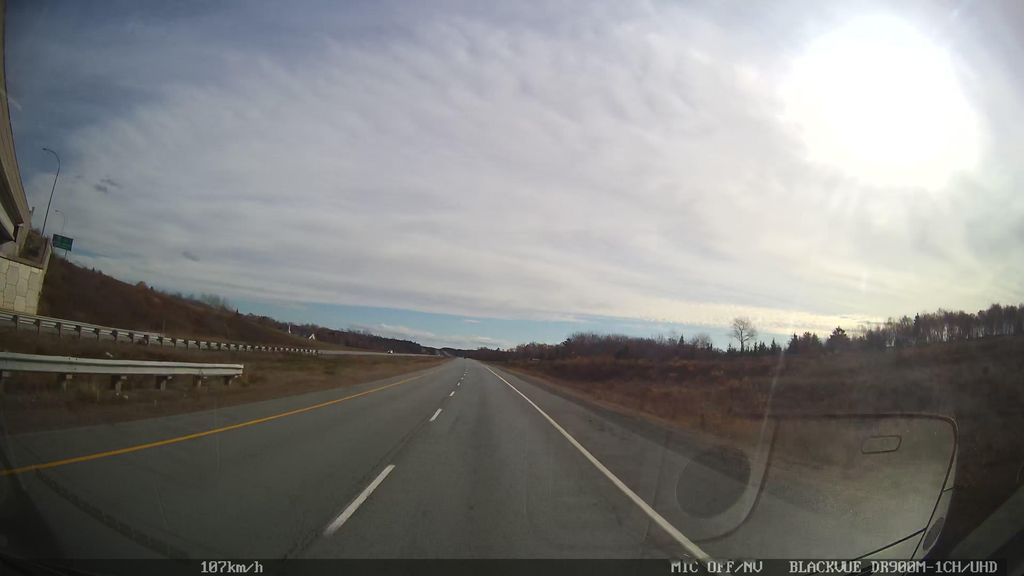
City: halifax